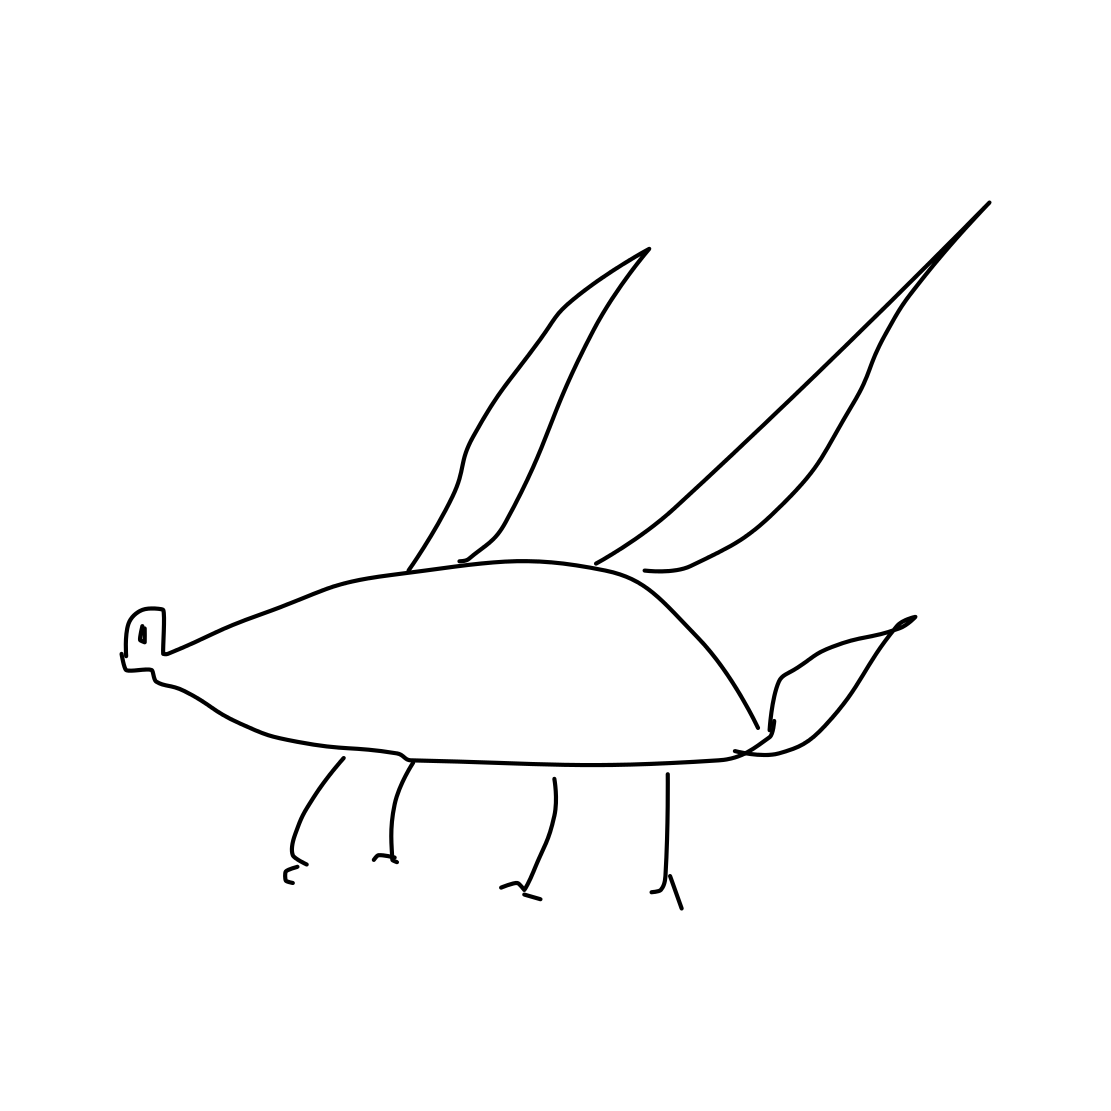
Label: mosquito